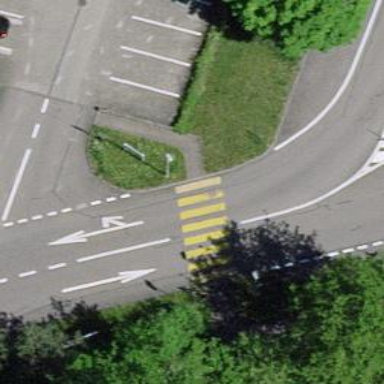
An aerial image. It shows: Uncontrolled zebra crossing on the road.